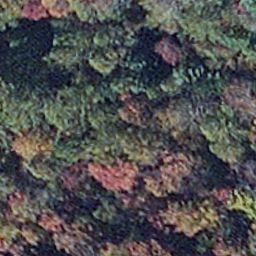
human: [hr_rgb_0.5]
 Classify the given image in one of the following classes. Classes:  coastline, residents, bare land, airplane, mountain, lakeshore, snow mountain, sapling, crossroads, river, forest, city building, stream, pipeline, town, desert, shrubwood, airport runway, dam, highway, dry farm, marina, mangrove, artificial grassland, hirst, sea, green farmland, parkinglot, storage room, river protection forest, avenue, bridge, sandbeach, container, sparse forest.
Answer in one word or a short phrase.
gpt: mangrove